Interaction volume radius: 10 \u00c5
Interaction volume height: 10 \u00c5
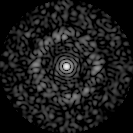
Disorder parameter: 0.8451